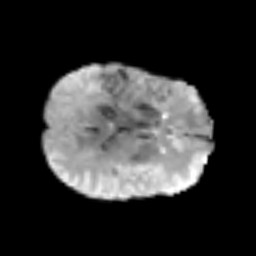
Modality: T2w
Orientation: axial
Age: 58
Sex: male
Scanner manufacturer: siemens
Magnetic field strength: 3 T
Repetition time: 3.2 s
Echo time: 0.081 s